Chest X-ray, PA view. Patient: 56 years old, sex F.
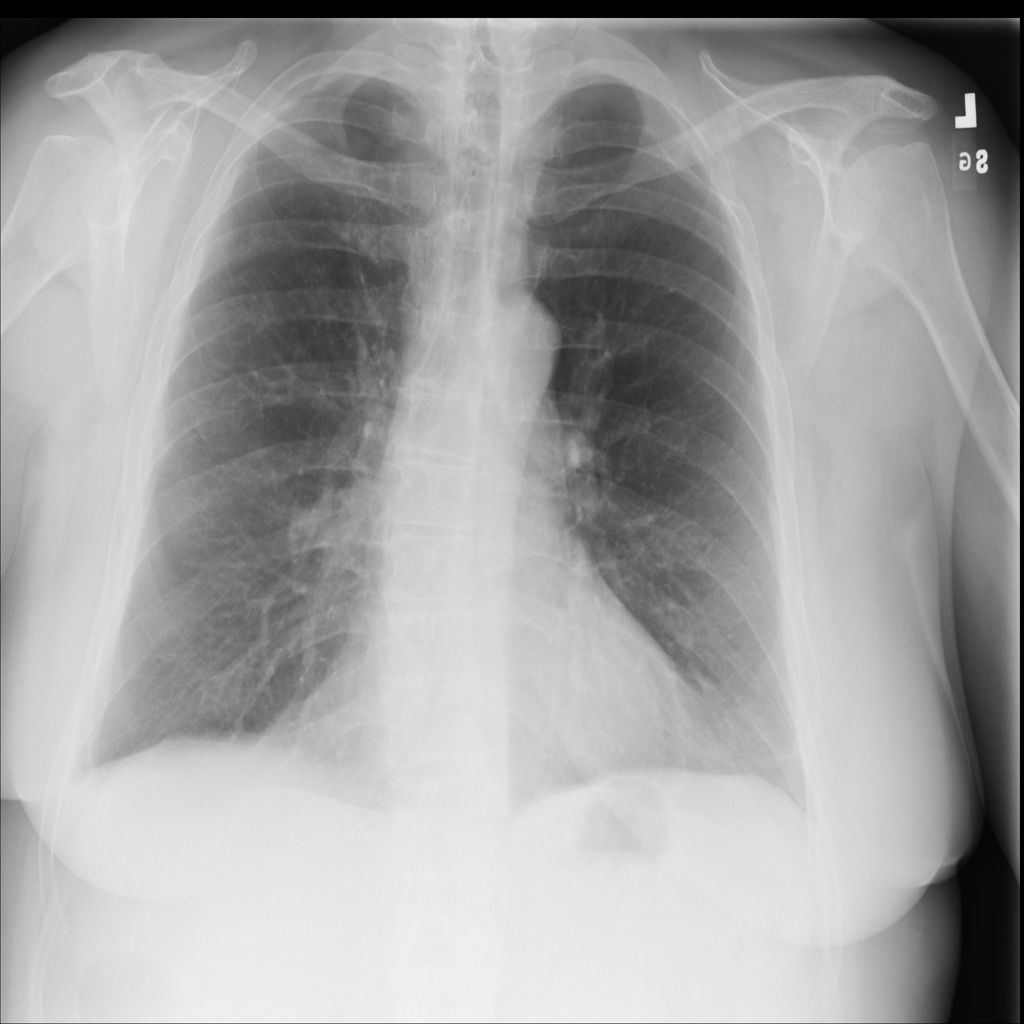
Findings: Emphysema